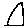
Label: triangle